Question: I am fairly new to R and am exploring the axis function. Here is a small piece of code
'''
x = seq(0,1,0.2)
y = seq(0,1,0.2)
x1 = c(1,1)
y1 = c(0,1)
plot(x1,y1,,xlab="X-axis",ylab="Y-axis",axes=FALSE)
axis(1,at=x,labels=x,pos =0)
axis(2,at=y,labels=y)
abline(0,1)
'''
This is a simple xy graph. The labels on Y axis are exactly what I expect (0,0.2,0.4,0.6,0.8,1.0). However something weird is going on in the X axis. The labels here are (0.6,0.8,1). I have spent some time trying to figure it out but I seem to be stuck.
Is this axis function a mere suggestion to the system which it may choose to ignore? What am I missing here?
Thanks a lot for your help everybody?

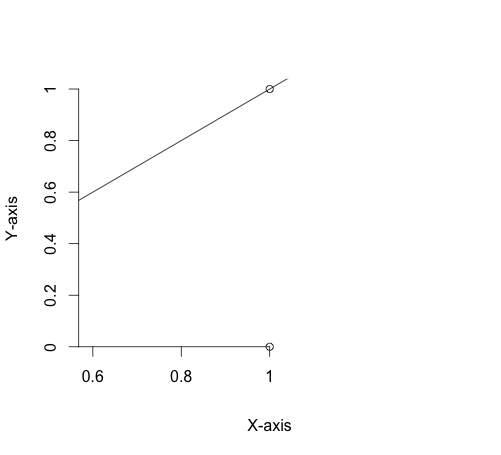
Answer: Instead of removing then remaking the axes just use this
'''
plot(x1,y1,,xlab="X-axis",ylab="Y-axis",ylim=c(0,1),xlim=c(0,1))
'''
By default R doesn't plot unnecessary white space, if you want extra white space then you force it with xlim and ylim arguments.